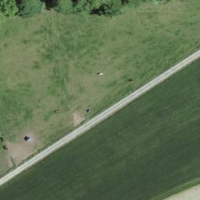
EUNIS habitat code: 52
Species observed at this site:
Veronica filiformis